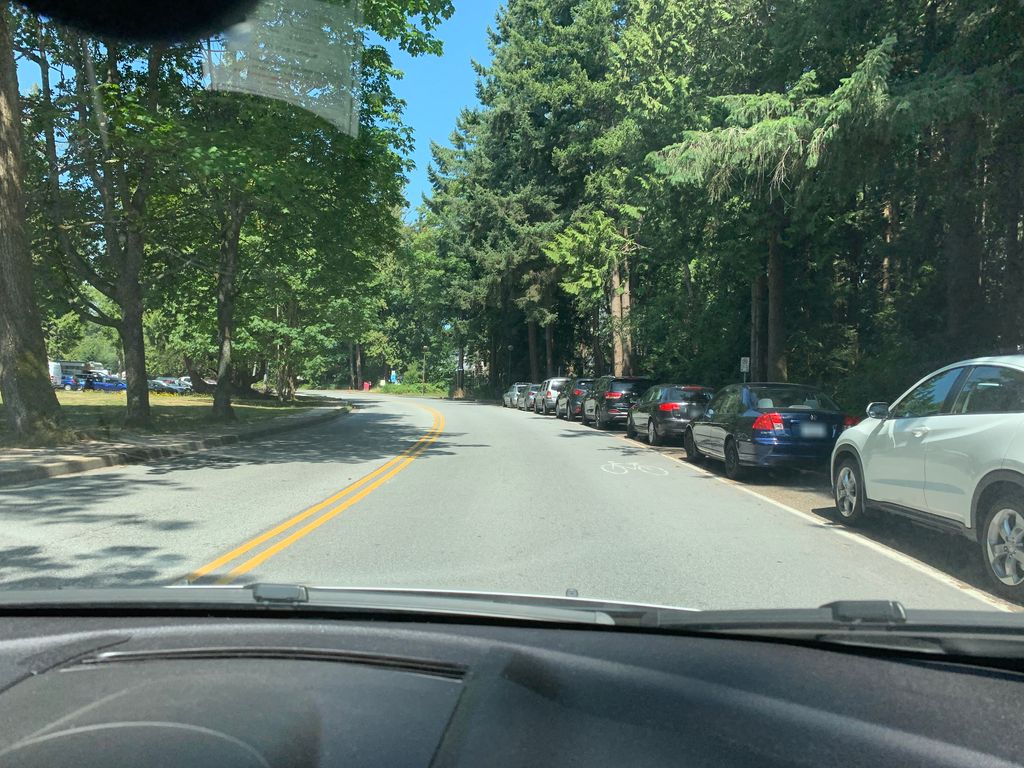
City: vancouver